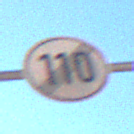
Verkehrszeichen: EndeGeschwindigkeit110
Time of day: MorningAfternoon
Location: Outdoor (Suburban)
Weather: PartlyCloudy
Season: NotSpecified
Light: Natural